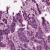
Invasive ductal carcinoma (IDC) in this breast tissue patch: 1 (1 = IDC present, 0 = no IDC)